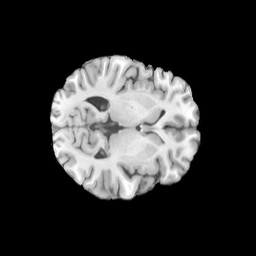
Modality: T1w
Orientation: axial